Interaction volume radius: 10 \u00c5
Interaction volume height: 35 \u00c5
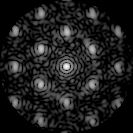
Disorder parameter: 0.3375